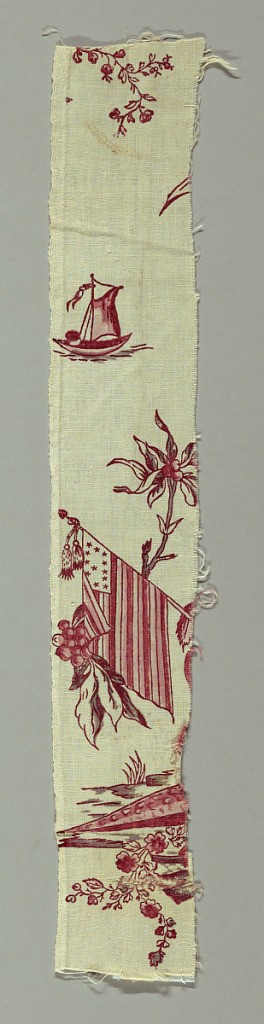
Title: Textile
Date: after 1785
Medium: cotton Technique: block printed on plain weave
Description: This is a block printed copy of an Oberkampf plate printed fabric, 'Hommage de l'Amerique a la France'. The colors are three reds and a lavender.